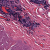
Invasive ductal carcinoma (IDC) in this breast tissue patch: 0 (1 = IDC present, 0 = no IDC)